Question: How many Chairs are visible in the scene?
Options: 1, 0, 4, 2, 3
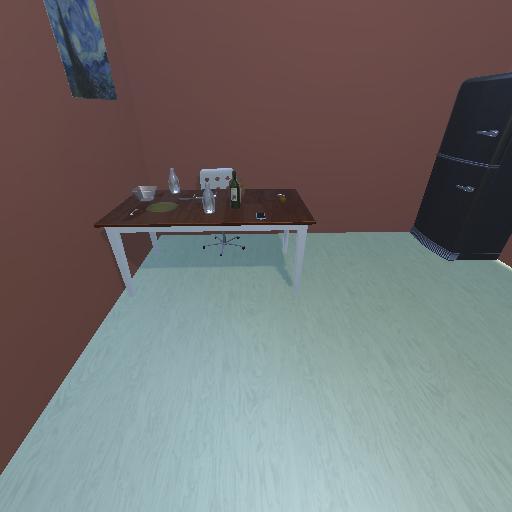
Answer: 1